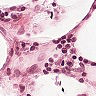
Metastatic tissue present: no